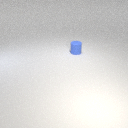
small blue rubber cylinder